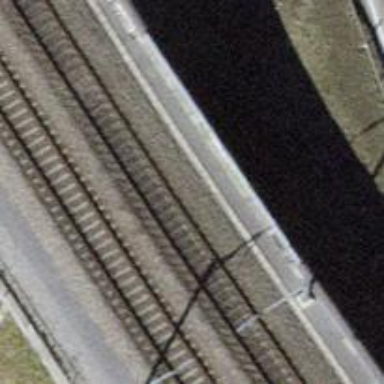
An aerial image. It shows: Path through tunnel.